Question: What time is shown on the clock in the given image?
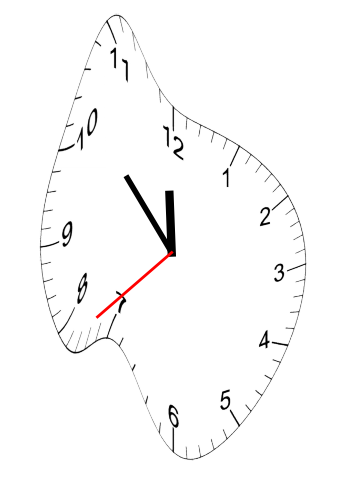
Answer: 11:52:38